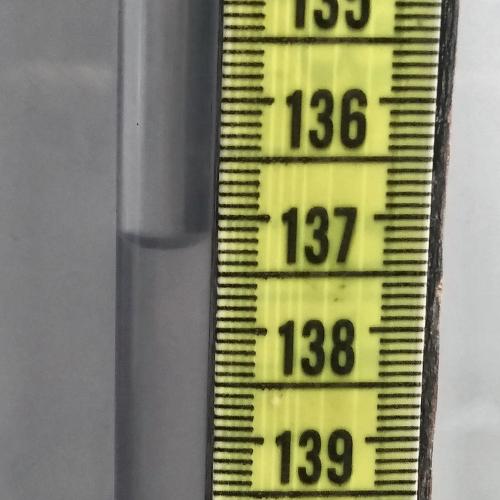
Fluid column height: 137.3 cm